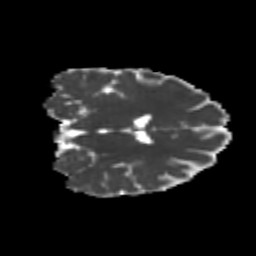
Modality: MD
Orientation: coronal
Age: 19
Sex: female
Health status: healthy
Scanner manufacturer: philips
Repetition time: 7.478 s
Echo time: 0.08753 s